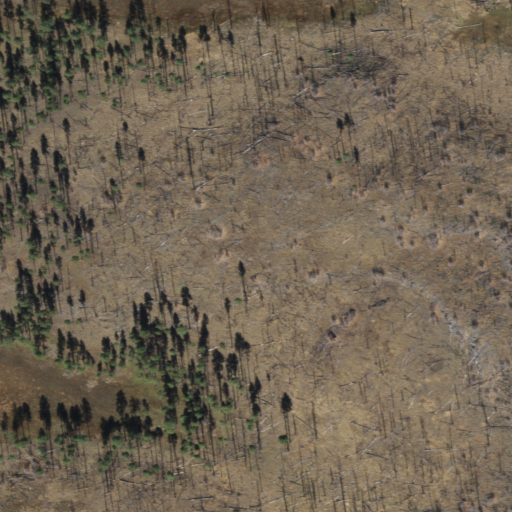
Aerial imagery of bench in Arizona named Fish Bench containing shrub and evergreen forest